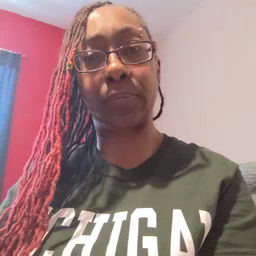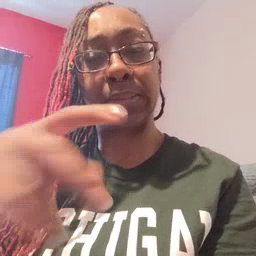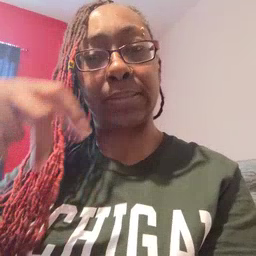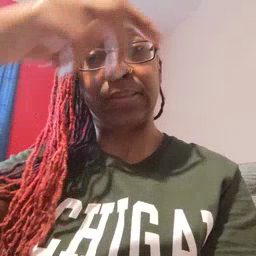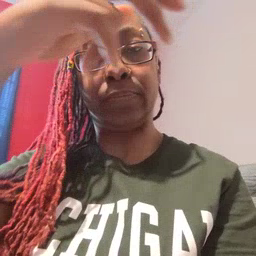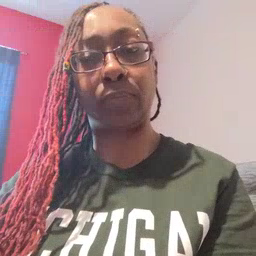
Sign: stairs